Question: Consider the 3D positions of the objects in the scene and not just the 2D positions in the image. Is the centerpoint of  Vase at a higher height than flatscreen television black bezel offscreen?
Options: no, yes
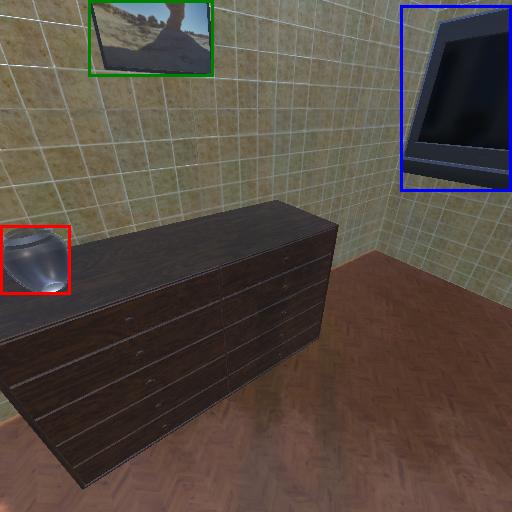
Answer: no